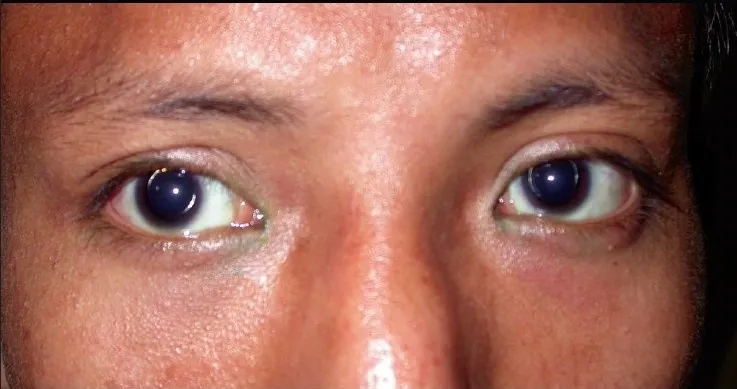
External photograph of a case of bilateral microspherophakia. Golden reflex seen in the lens margin following mydriasis.
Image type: medical_photograph (other_medical_photograph)